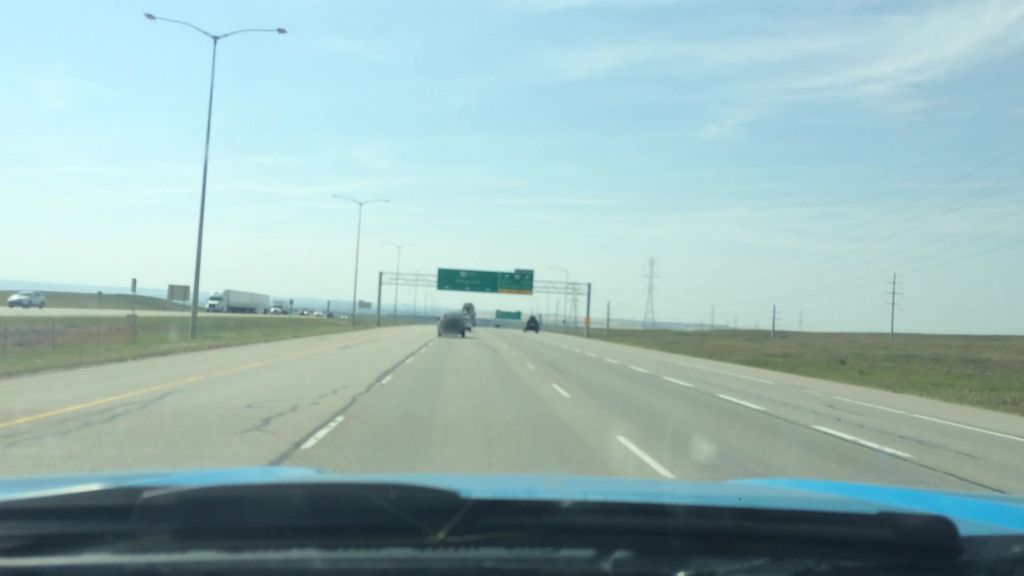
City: calgary